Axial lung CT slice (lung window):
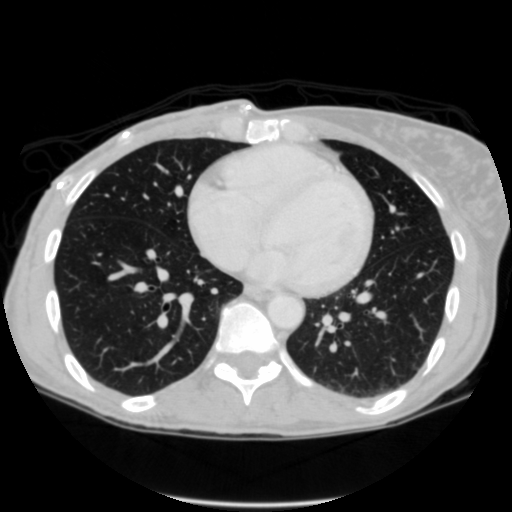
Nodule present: no